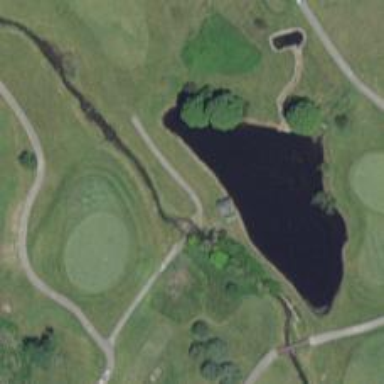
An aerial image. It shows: Footway that resembles golf path.